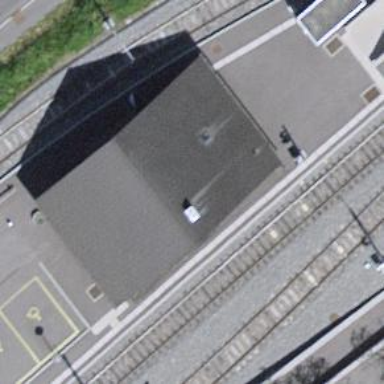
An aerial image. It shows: Station for public transport and railway.